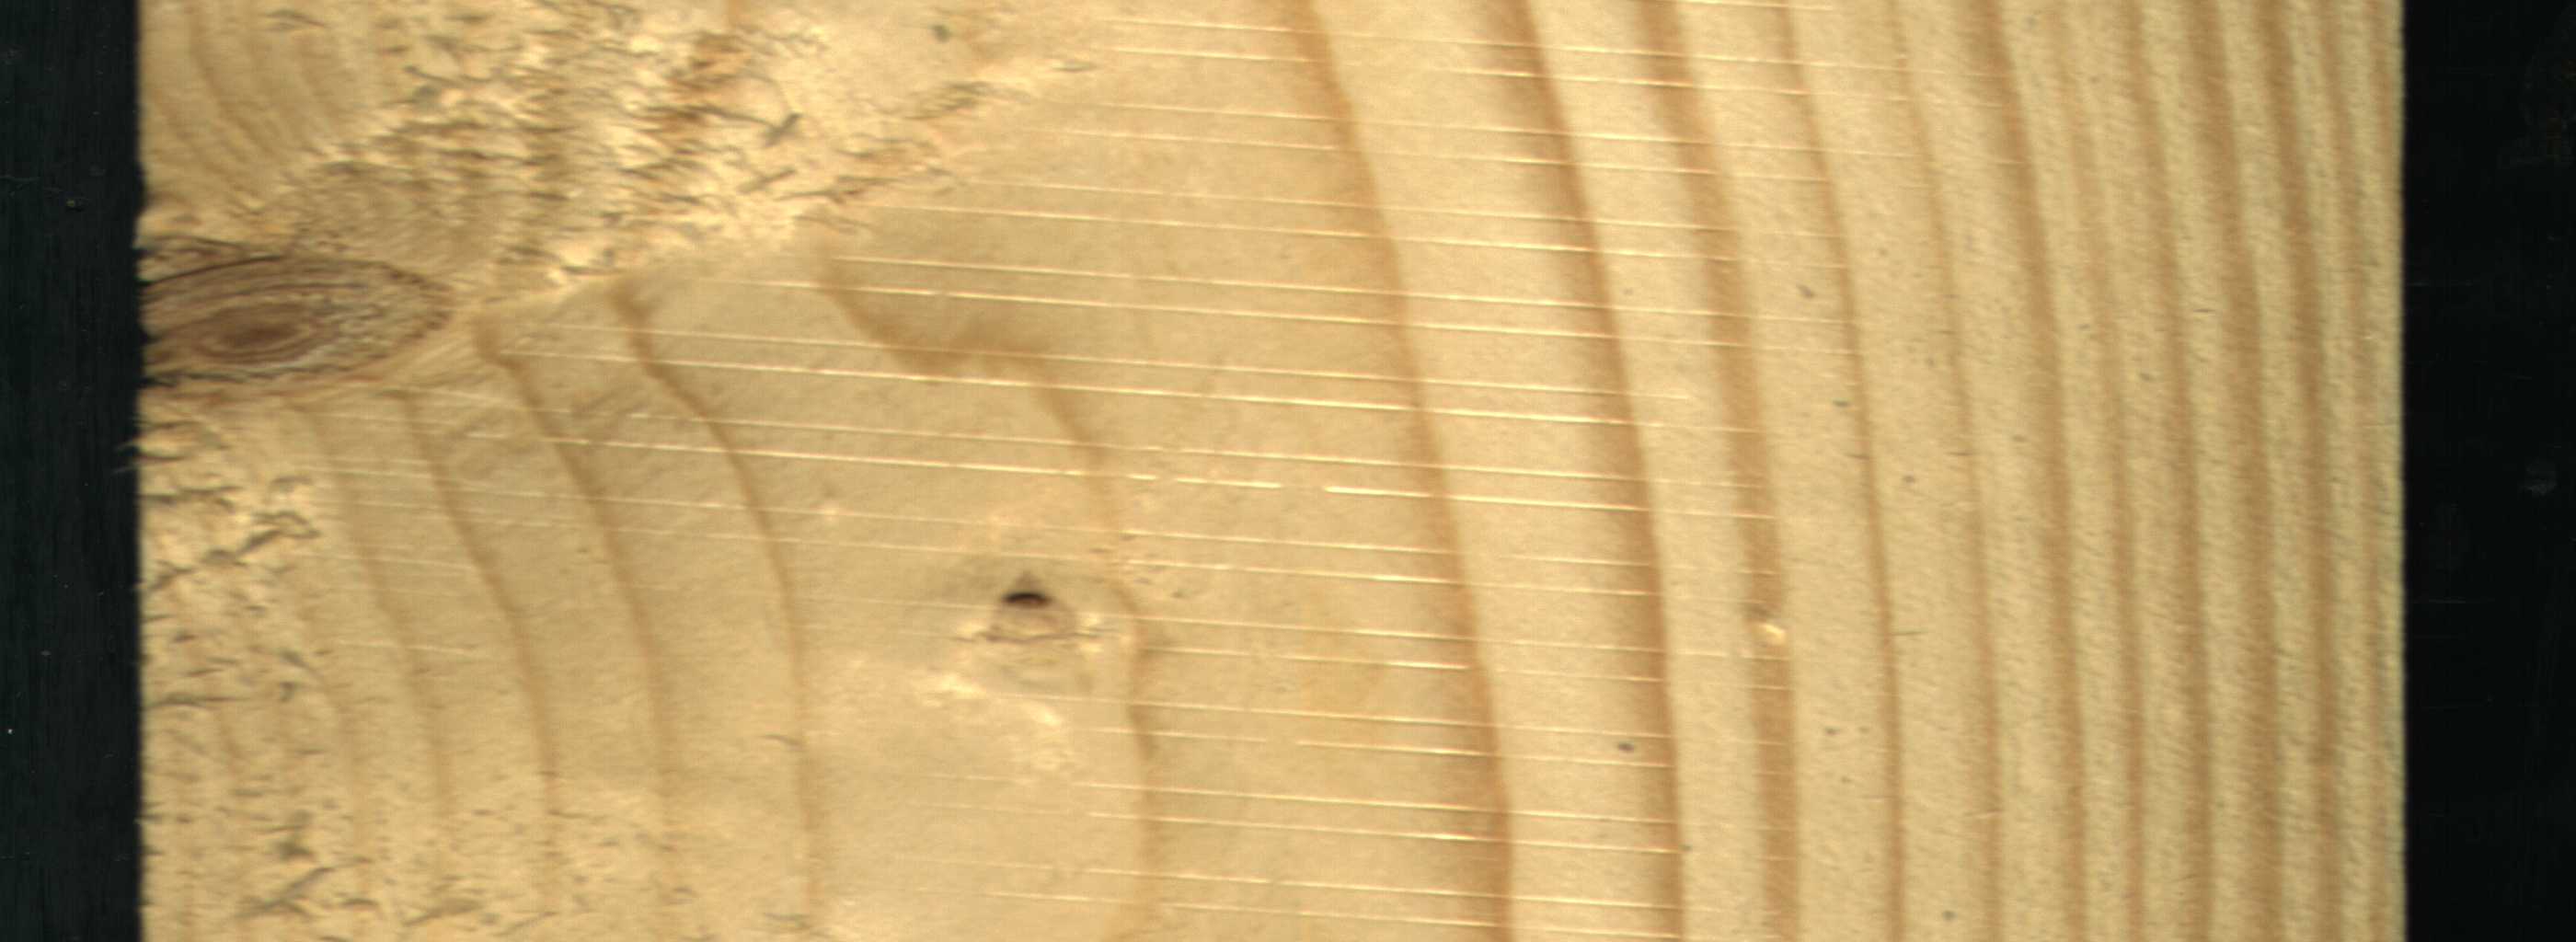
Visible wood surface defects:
Live_Knot
Live_Knot